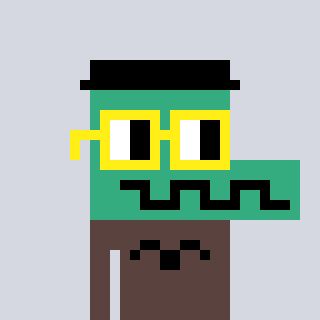
a pixel art character with square yellow glasses, a crocodile-shaped head and a darkbrown-colored body on a cool background